Field crop: maize
Growth stage: 2
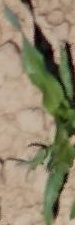
Species: maize